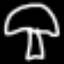
Label: mushroom